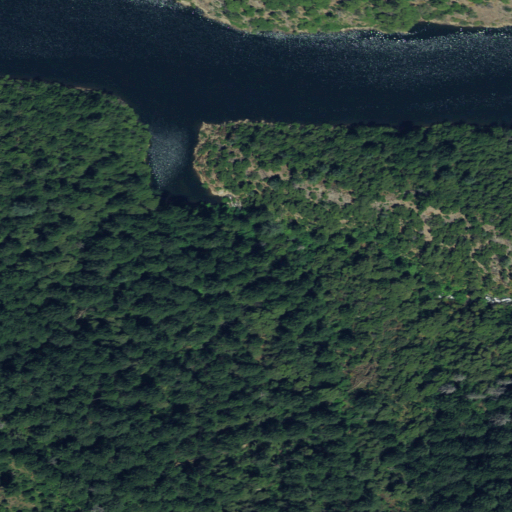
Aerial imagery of valley in California named Long Canyon containing evergreen forest, open water, grassland, and shrub